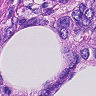
Metastatic tissue present: yes